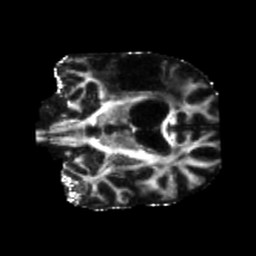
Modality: FA
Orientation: coronal
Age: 55
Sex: male
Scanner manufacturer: siemens
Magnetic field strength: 3 T
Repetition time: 5.25 s
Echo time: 0.08 s